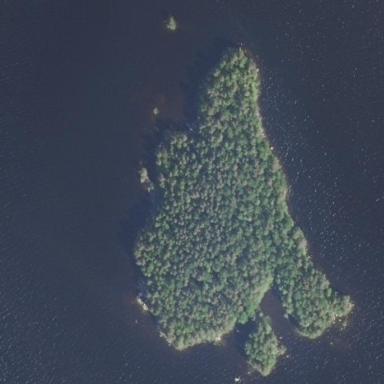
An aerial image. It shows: Island covered with woodland.